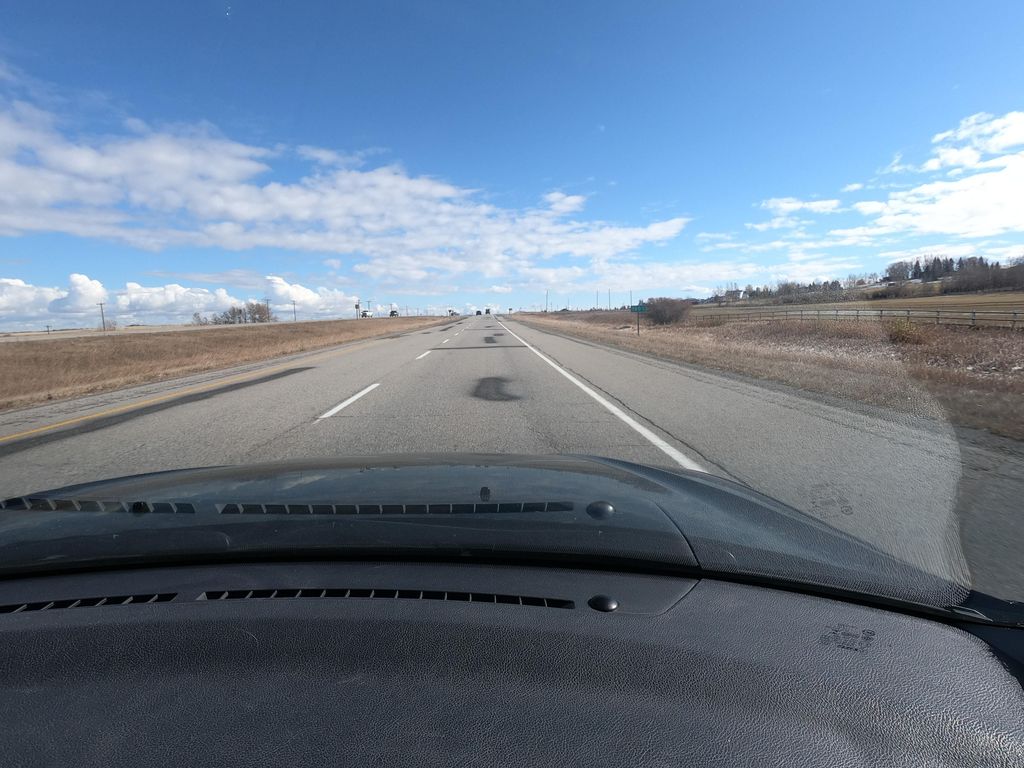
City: calgary